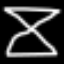
Label: hourglass